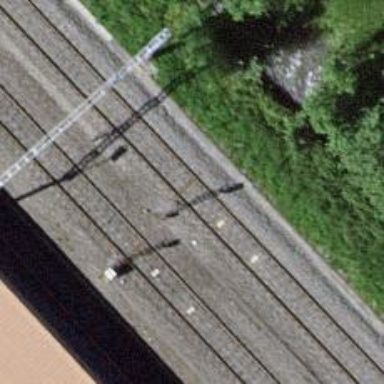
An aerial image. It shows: Railway signal.